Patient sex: M
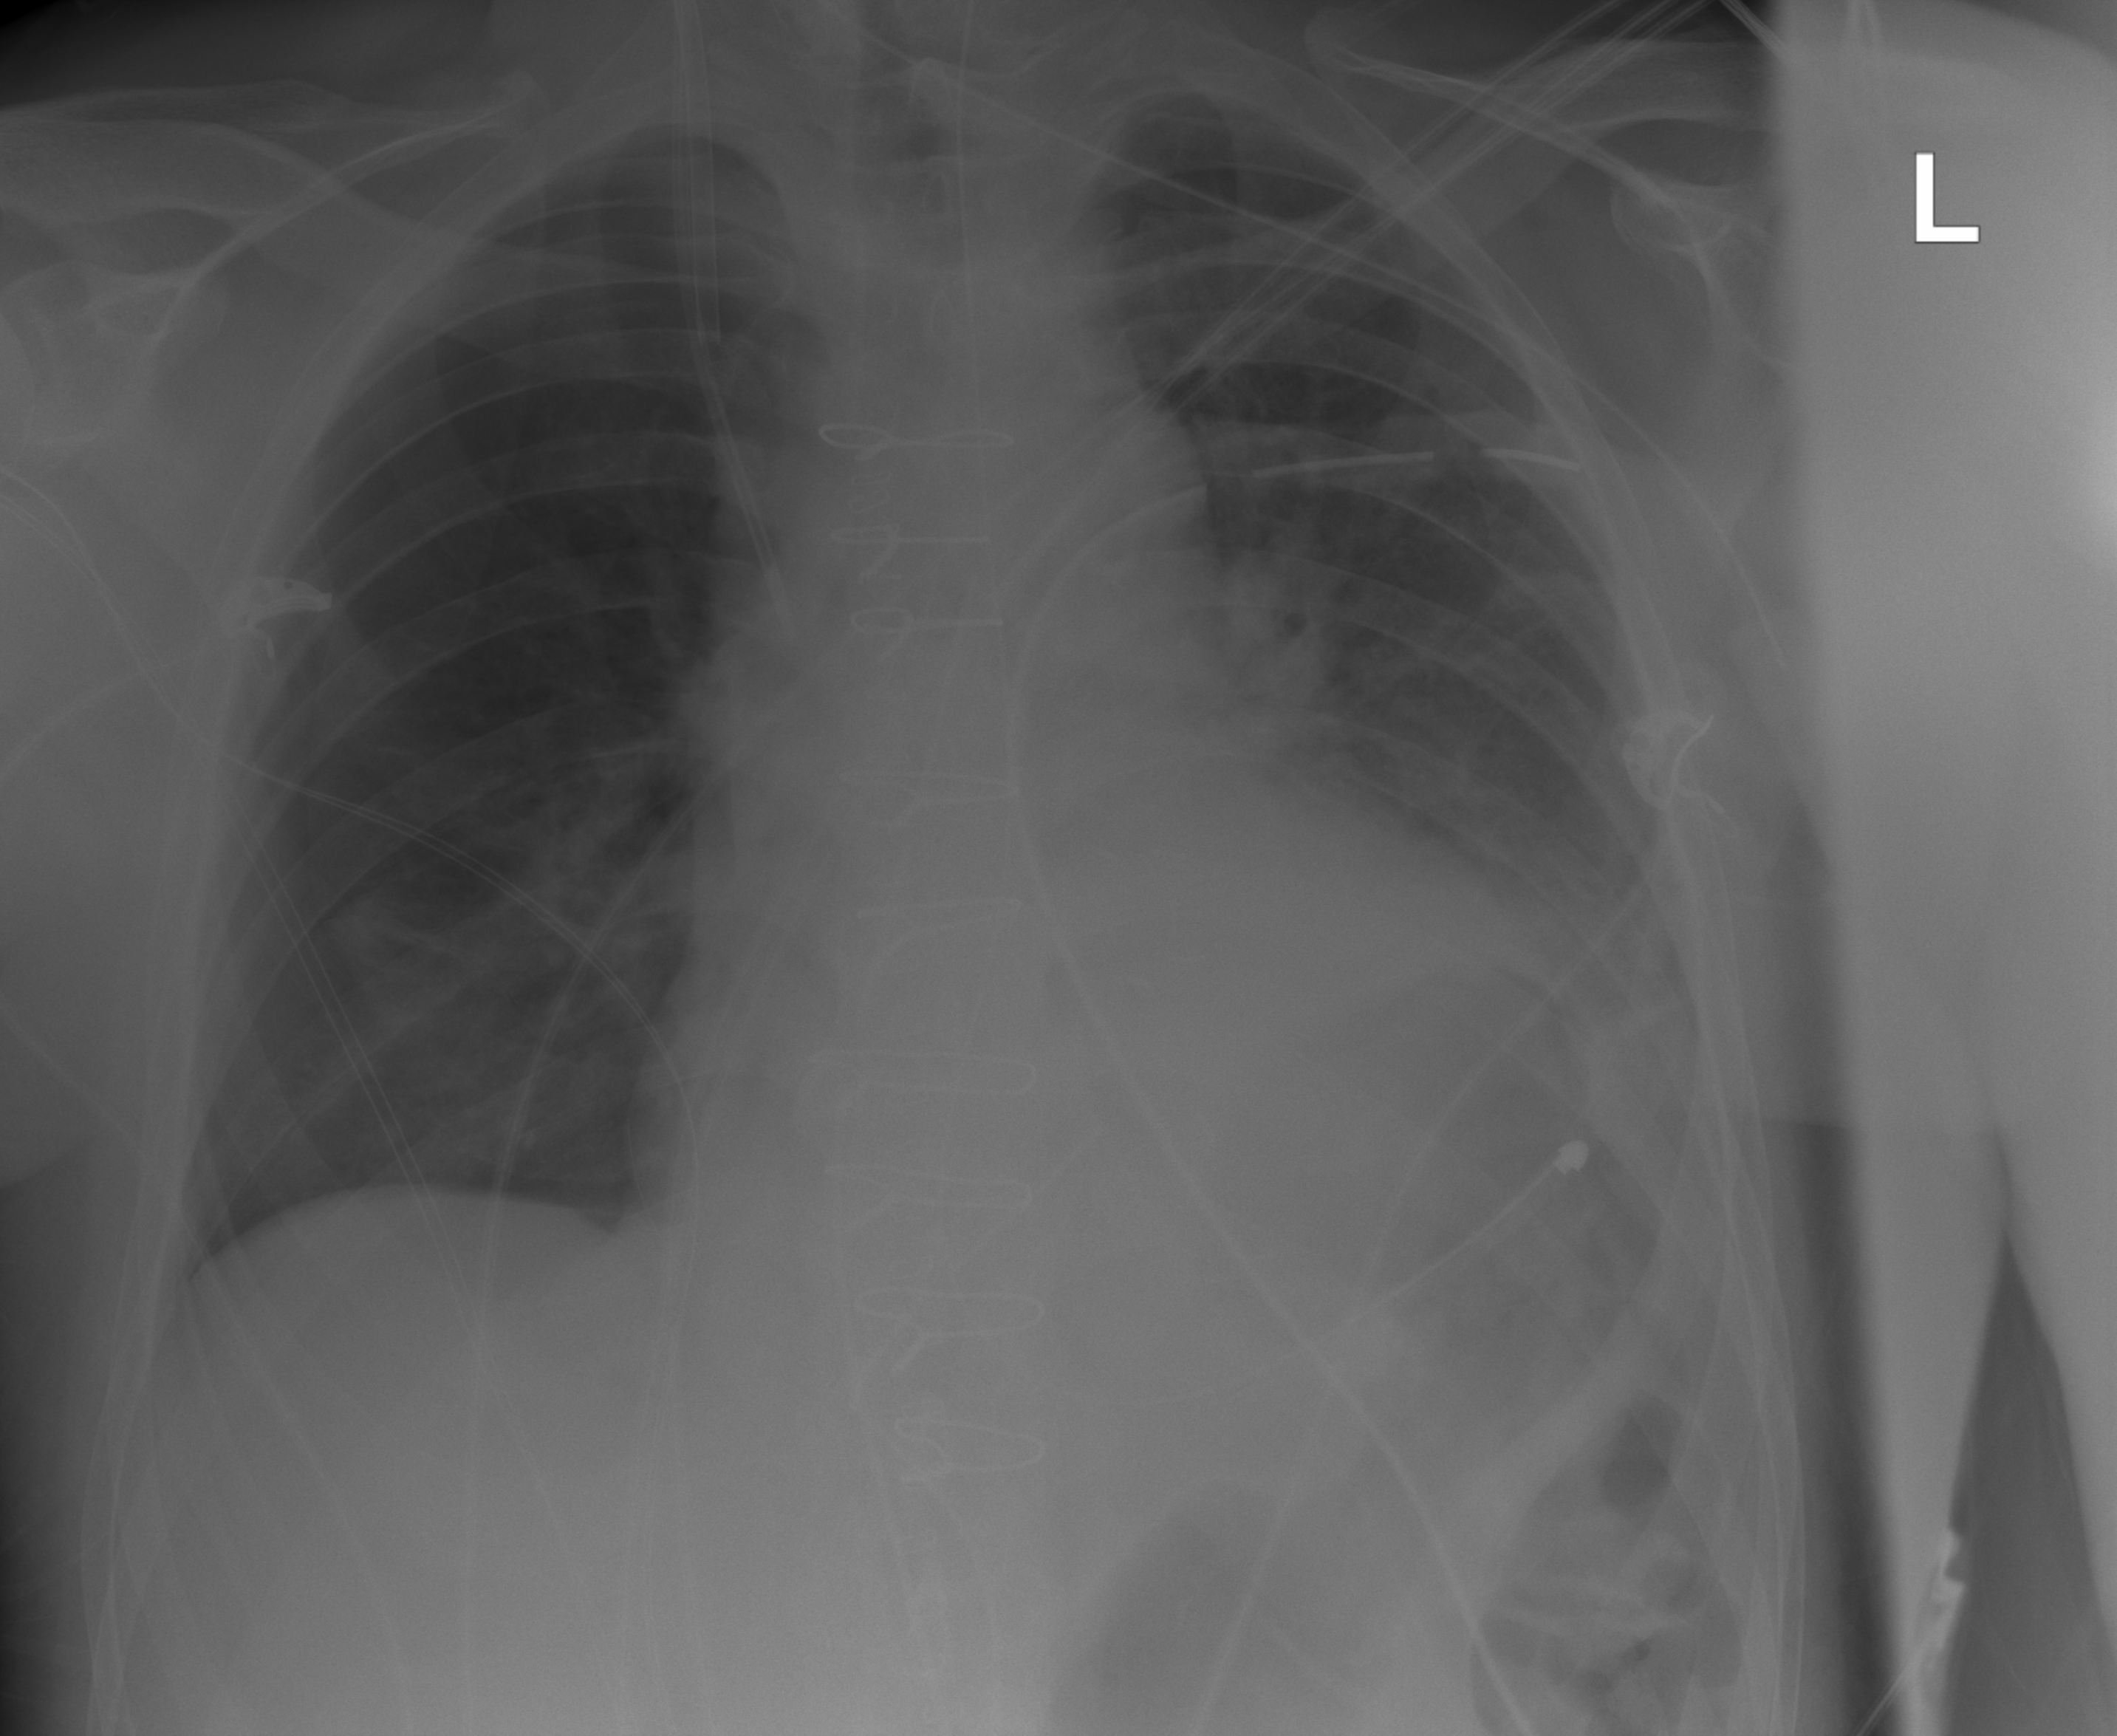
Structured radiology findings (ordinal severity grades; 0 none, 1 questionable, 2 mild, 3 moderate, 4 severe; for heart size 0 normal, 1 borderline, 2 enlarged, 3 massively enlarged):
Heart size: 2
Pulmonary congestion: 0
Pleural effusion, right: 0
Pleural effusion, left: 2
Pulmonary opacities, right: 0
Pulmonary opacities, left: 0
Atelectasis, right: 0
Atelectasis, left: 2